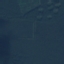
Label: Forest